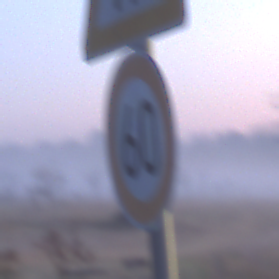
Verkehrszeichen: Geschwindigkeit60
Zusatzzeichen oben: EinseitigVerengteFahrbahnLinks
Umgebung: Outdoor, Nature
Tageszeit: SunriseSunset
Wetter: Clear
Licht: Natural
Jahreszeit: NotSpecified
Kontrast: LowContrast